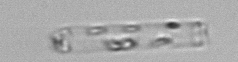
Label: Cerataulina_pelagica